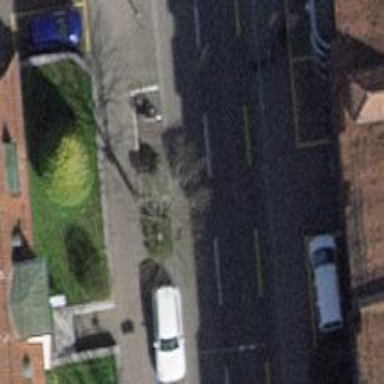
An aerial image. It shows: Bicycle parking area with stands.